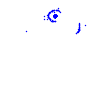
Particle: pion